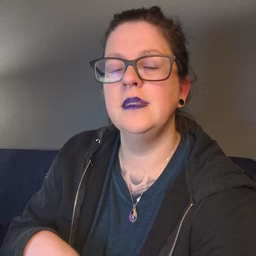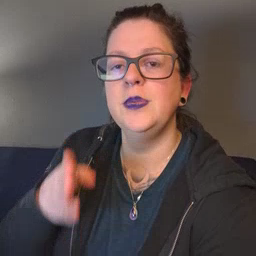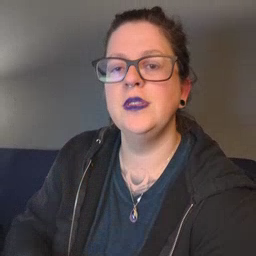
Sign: person